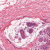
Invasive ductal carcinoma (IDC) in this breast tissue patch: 0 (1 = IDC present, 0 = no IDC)